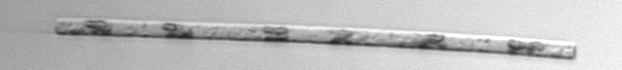
Label: Leptocylindrus